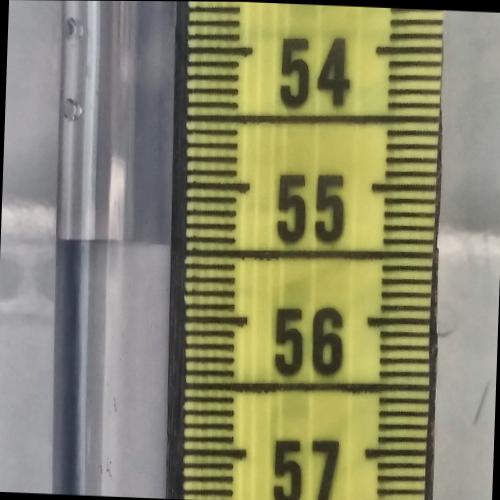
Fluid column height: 55.4 cm